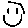
Label: smiley face